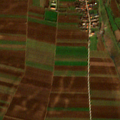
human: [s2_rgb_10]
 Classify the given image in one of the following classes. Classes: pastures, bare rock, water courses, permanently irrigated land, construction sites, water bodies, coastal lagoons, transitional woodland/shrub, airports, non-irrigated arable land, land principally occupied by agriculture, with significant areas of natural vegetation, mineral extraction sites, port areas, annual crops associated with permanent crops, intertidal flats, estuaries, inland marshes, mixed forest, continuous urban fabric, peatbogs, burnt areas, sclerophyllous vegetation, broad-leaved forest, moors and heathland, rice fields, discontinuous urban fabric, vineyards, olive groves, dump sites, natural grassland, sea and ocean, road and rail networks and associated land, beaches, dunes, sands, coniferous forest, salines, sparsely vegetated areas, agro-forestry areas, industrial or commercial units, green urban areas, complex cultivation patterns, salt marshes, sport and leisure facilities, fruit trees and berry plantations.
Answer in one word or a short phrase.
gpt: discontinuous urban fabric, non-irrigated arable land, complex cultivation patterns, land principally occupied by agriculture, with significant areas of natural vegetation